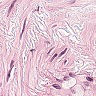
Metastatic tissue present: no